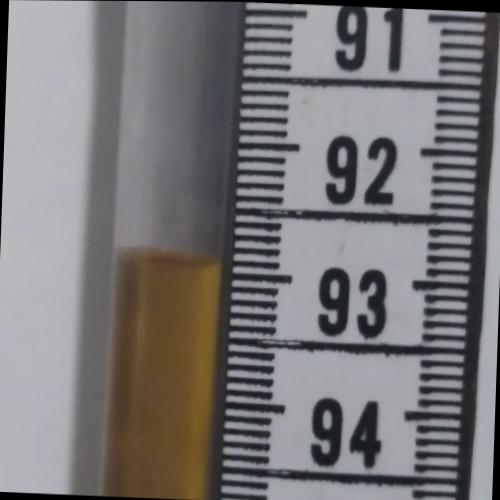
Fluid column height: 92.9 cm